Field crop: maize
Growth stage: 2
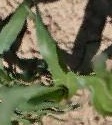
Species: maize